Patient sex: M
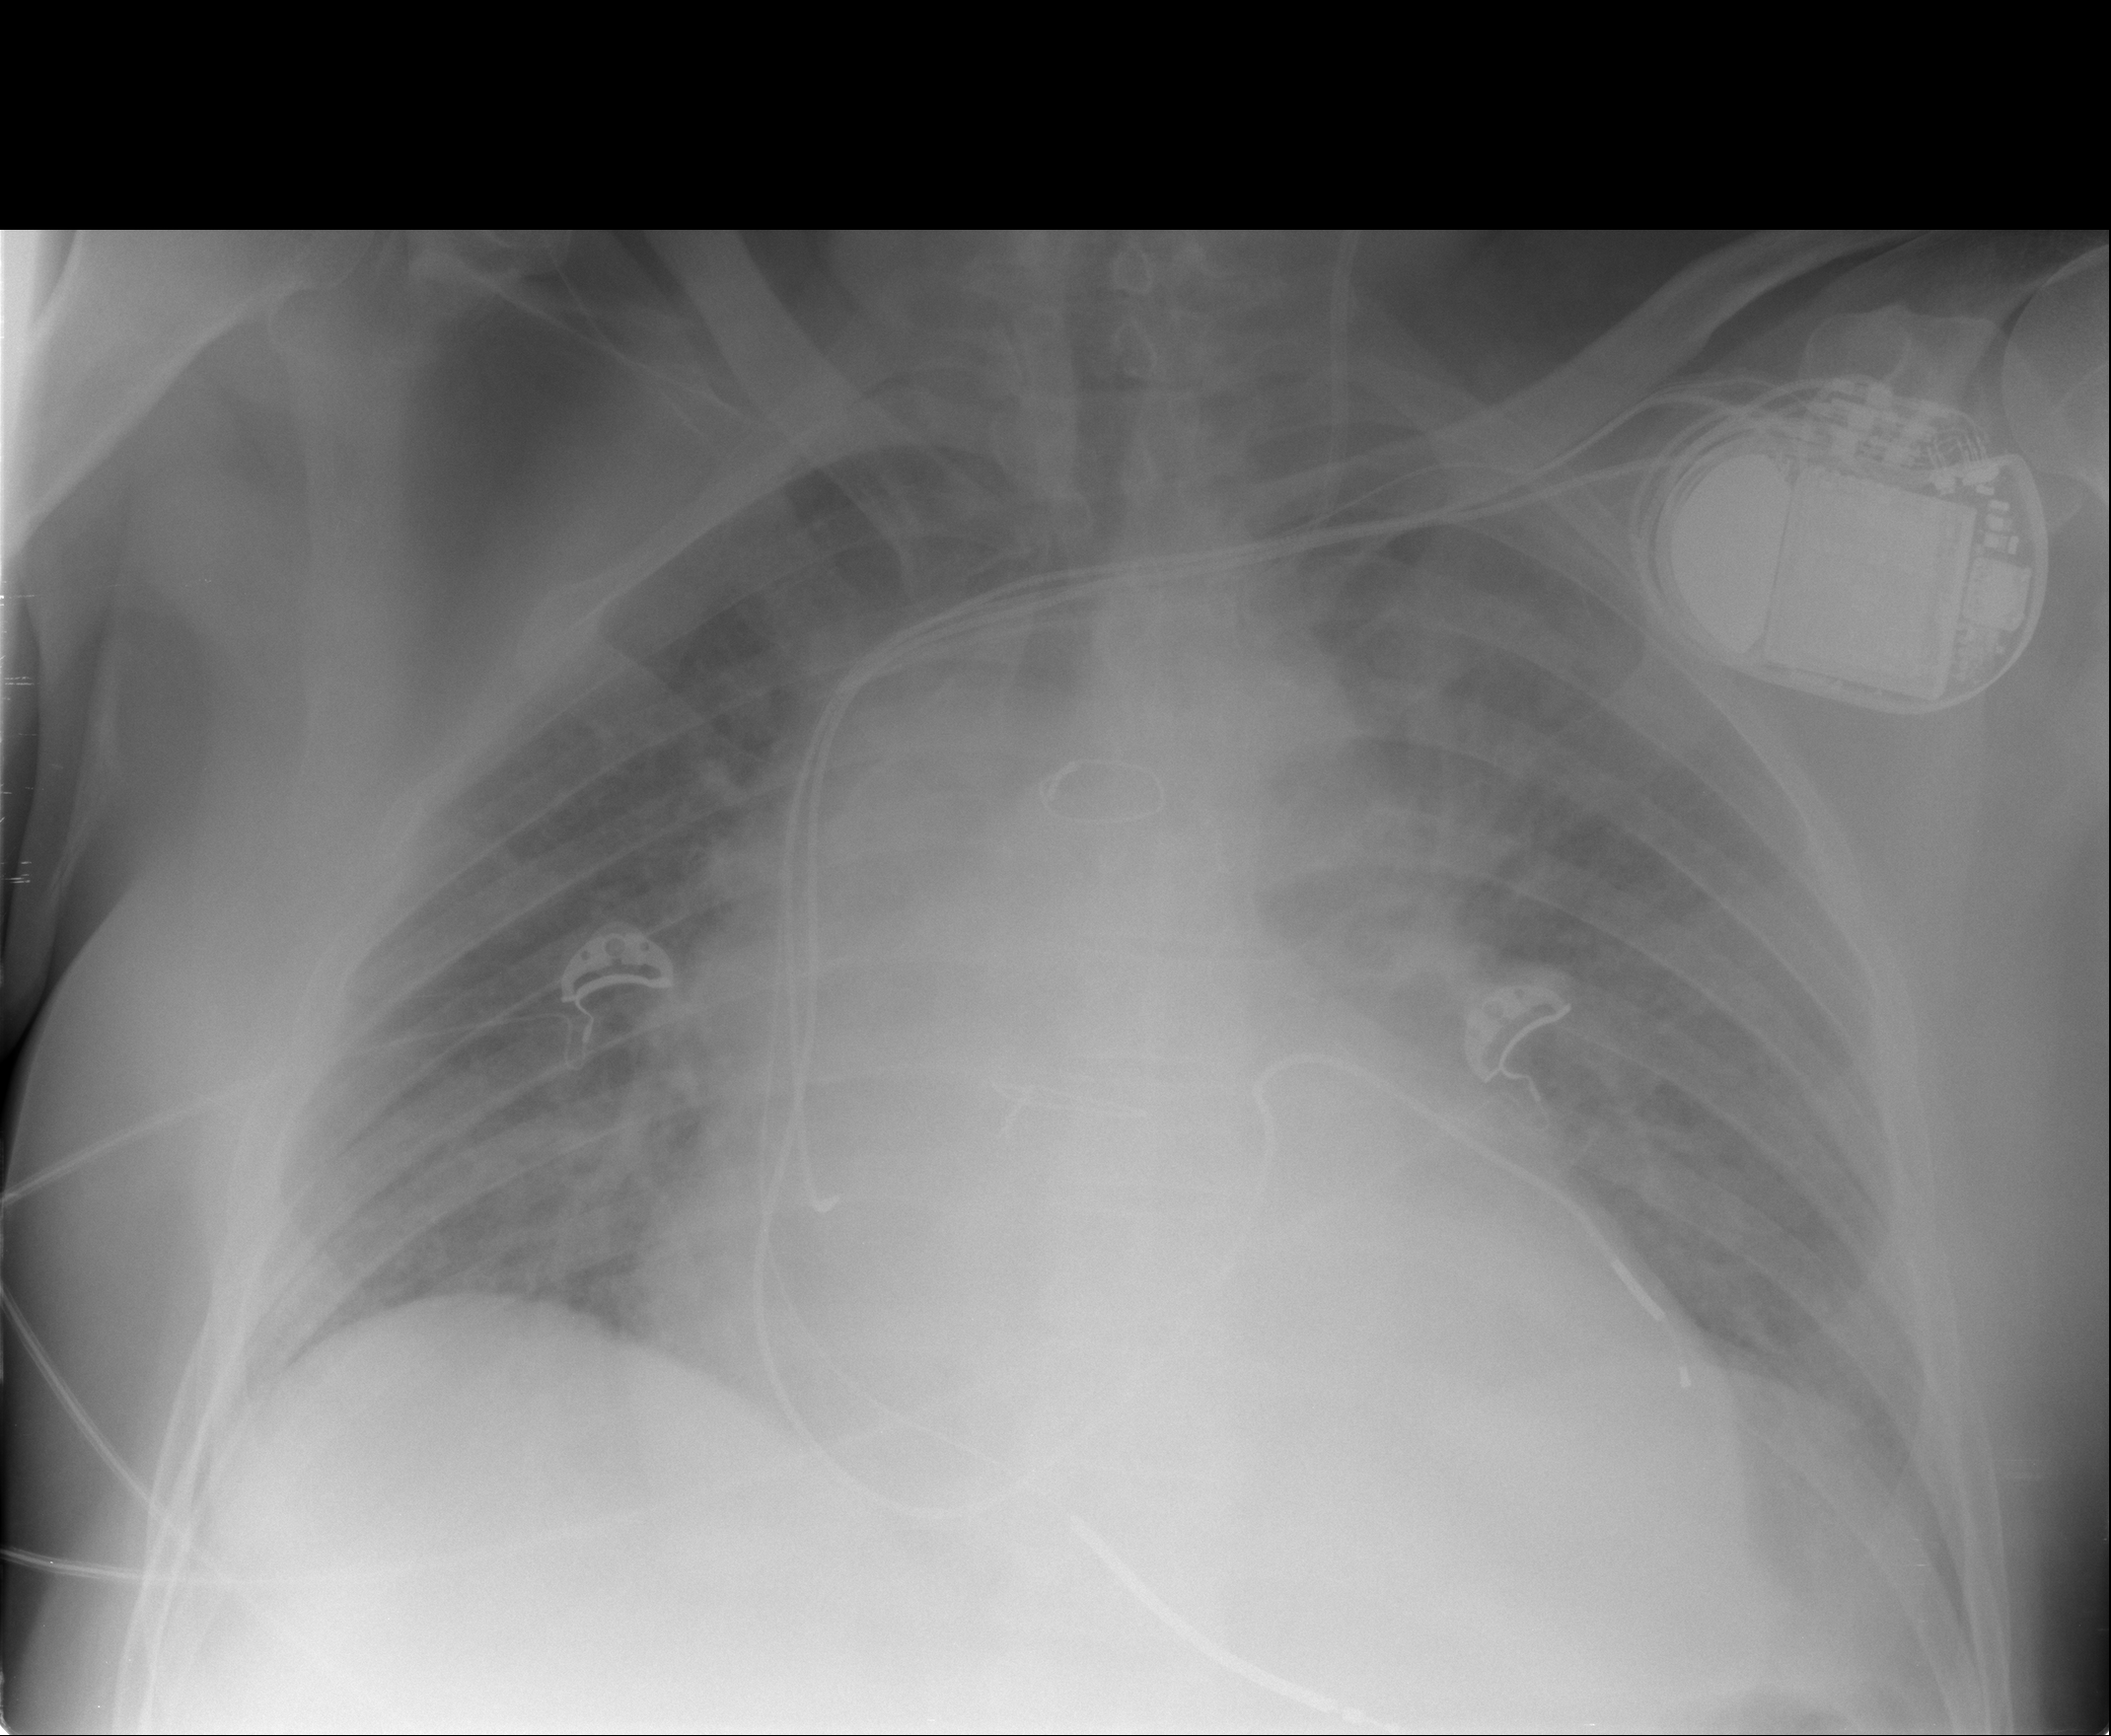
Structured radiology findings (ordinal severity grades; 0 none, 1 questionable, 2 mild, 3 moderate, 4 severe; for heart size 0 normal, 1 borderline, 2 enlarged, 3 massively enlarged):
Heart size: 2
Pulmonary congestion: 3
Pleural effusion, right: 0
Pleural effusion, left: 3
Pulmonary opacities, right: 2
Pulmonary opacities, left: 2
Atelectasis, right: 0
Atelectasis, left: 0